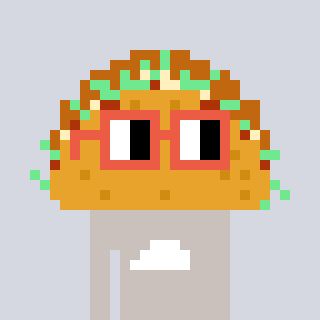
a pixel art character with square orange glasses, a taco-shaped head and a foggrey-colored body on a cool background